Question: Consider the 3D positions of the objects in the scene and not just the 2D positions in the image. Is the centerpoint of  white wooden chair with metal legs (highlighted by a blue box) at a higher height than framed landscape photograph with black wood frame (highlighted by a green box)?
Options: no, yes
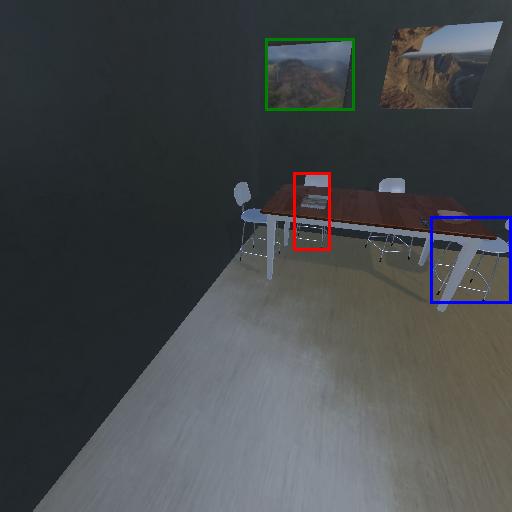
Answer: no